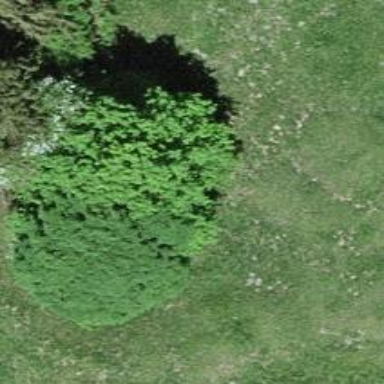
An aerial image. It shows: Sinkhole in natural setting.